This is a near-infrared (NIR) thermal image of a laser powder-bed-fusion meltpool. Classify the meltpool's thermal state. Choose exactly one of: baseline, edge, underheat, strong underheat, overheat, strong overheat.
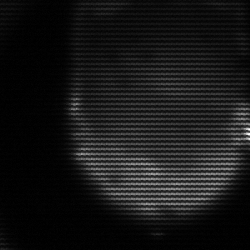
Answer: edge